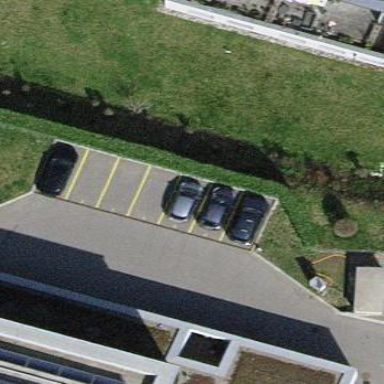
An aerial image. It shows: Parking available on the street side.